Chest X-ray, AP view. Patient: 31 years old, sex M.
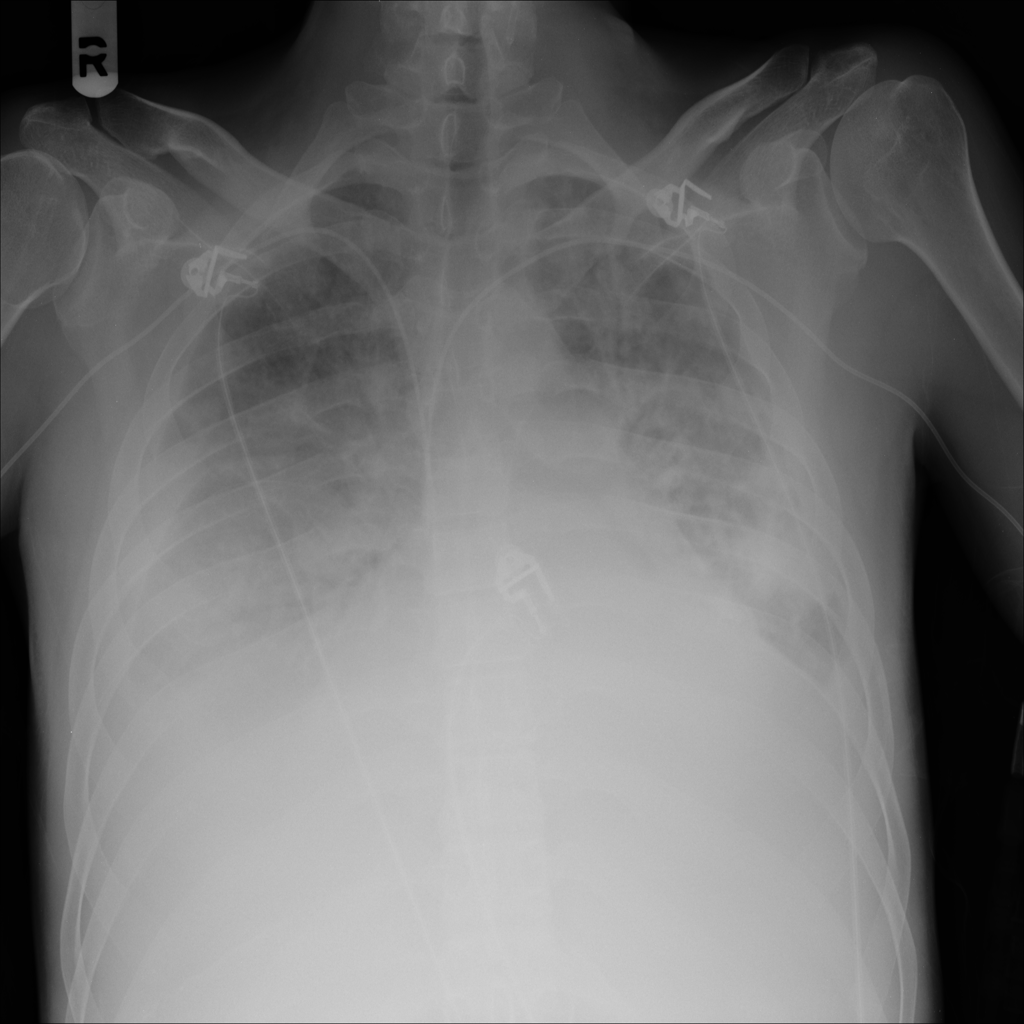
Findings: Consolidation, Infiltration